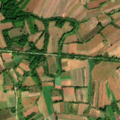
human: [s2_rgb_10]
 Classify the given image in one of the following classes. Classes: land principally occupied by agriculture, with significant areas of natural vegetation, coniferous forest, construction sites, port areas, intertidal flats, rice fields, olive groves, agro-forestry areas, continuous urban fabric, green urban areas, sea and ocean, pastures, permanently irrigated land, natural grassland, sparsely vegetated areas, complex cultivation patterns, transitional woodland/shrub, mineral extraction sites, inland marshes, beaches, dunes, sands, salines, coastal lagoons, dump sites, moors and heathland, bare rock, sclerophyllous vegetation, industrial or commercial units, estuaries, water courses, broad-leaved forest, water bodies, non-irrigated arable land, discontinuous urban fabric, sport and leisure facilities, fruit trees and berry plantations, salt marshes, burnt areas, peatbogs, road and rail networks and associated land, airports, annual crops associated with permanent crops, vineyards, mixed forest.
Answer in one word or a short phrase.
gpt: non-irrigated arable land, land principally occupied by agriculture, with significant areas of natural vegetation